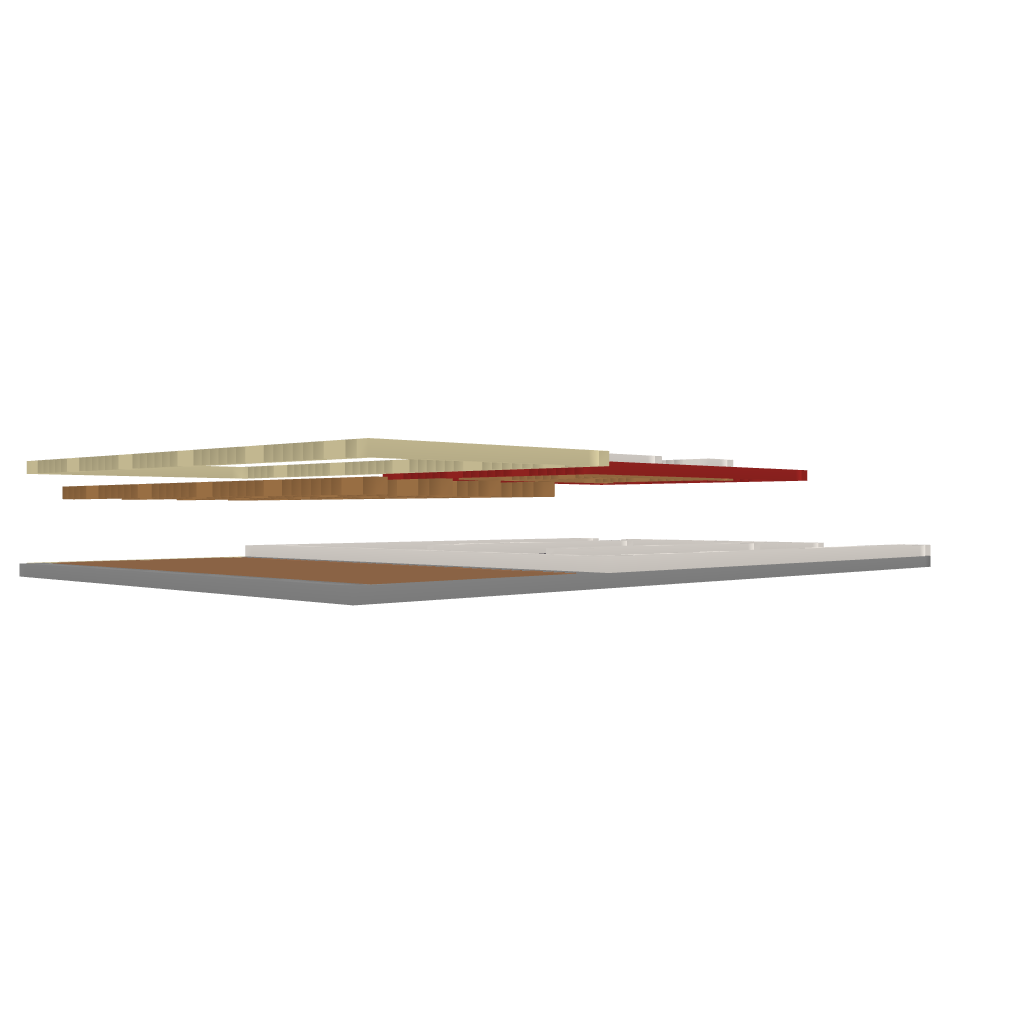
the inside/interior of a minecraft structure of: Petrol/ Gas station